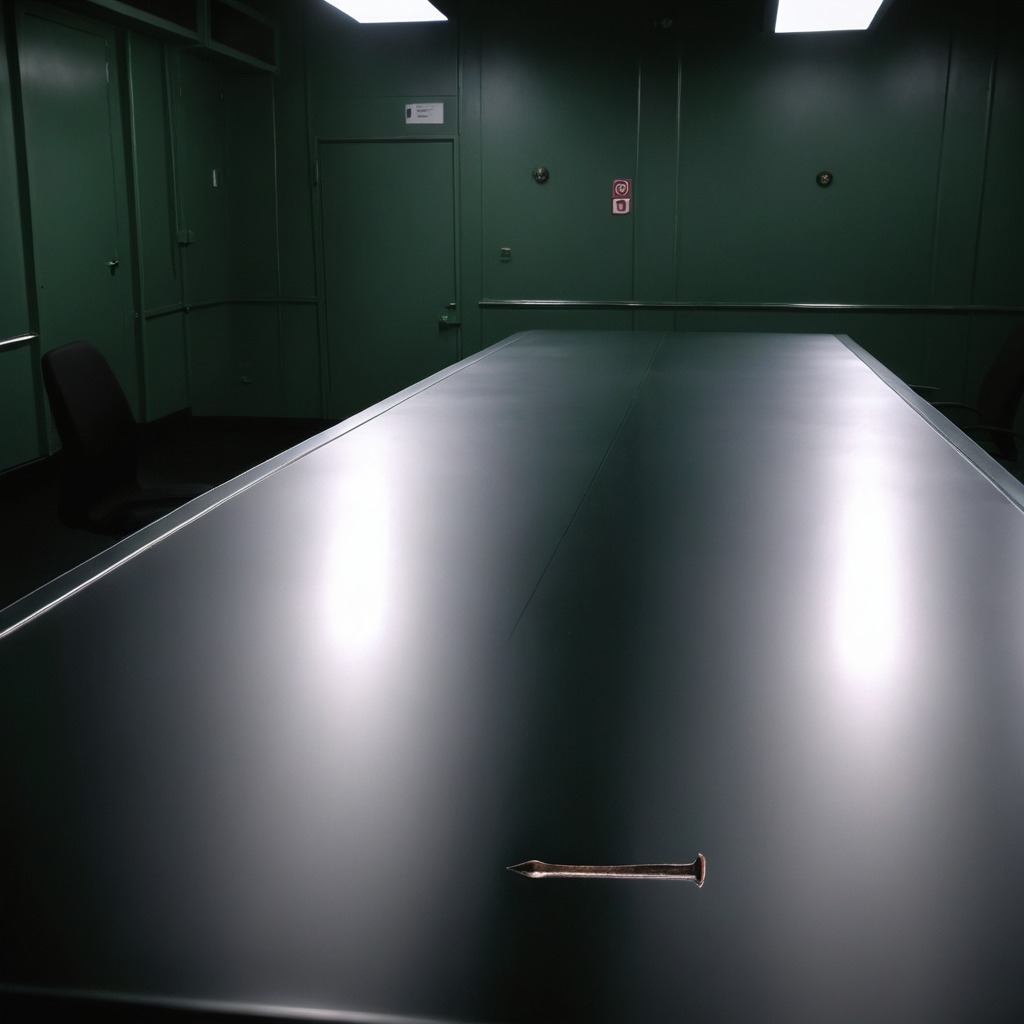
A nail is lying on a table in a railway signal maintenance room.